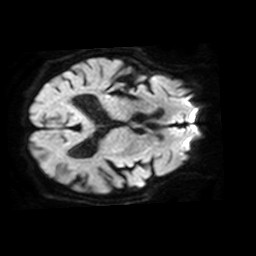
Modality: TRACE
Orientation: axial
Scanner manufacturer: philips
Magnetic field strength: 1.5 T
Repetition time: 4.907 s
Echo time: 0.07794 s